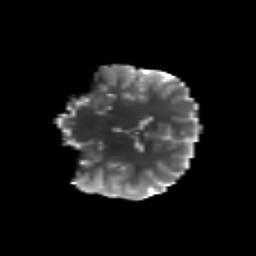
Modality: T2w
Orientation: coronal
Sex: female
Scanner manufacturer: siemens
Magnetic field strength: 3 T
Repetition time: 5 s
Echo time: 0.071 s